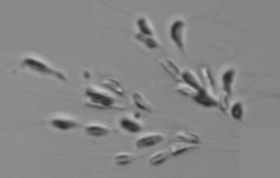
Label: Dinobryon